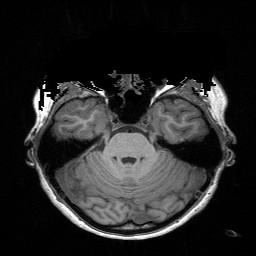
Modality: T1w
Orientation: coronal